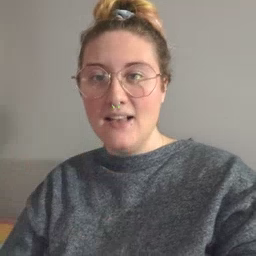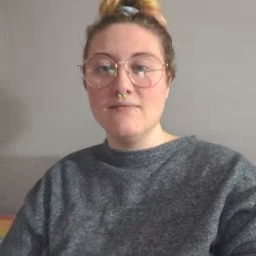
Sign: nap